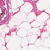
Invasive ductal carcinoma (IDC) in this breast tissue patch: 0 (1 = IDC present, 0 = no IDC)